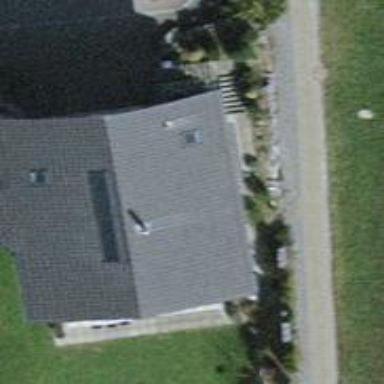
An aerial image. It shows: Building with flat roof.